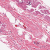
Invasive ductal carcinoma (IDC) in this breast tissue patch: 0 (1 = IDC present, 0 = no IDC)